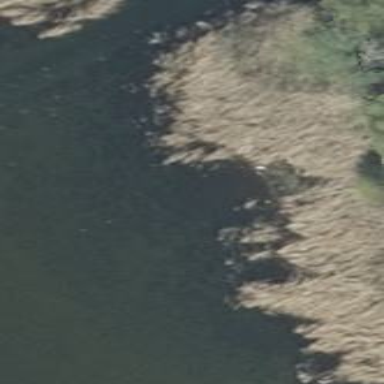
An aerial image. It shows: Wetland area dominated by reedbeds.